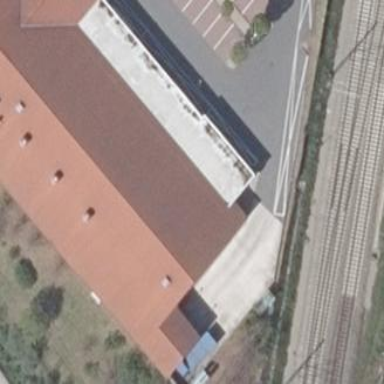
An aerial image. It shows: View of roof of building.